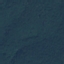
Land use / land cover: Forest